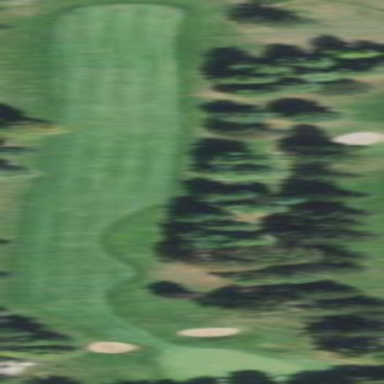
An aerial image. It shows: Golf fairway surrounded by grass.